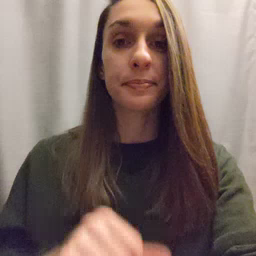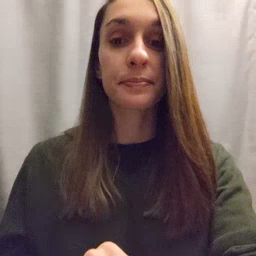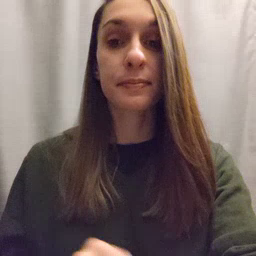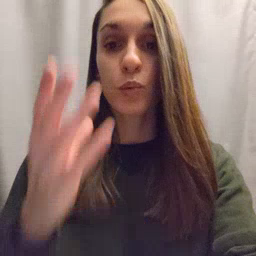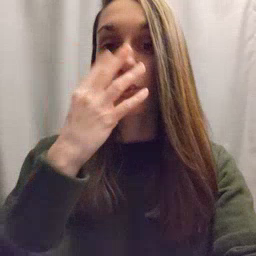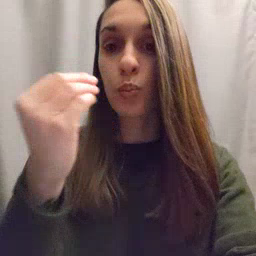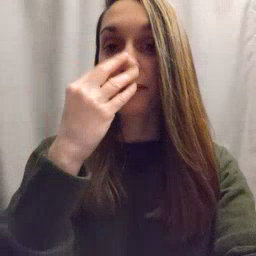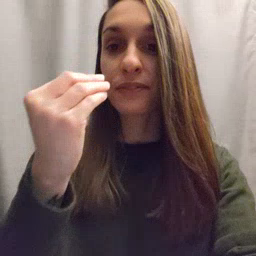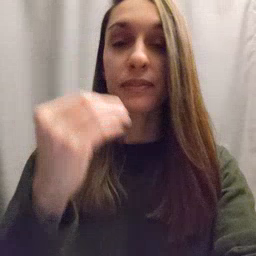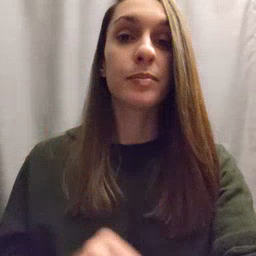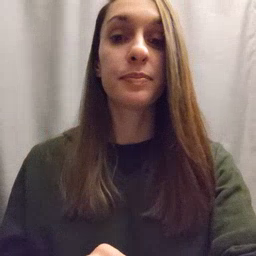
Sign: wolf